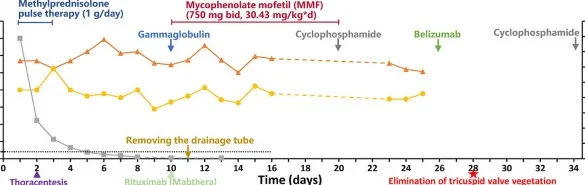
Medication diagram depicting the treatment course.
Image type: electrography (ekg)